Question: I'm having a problem with the google drive API.
I'm trying to upload an excel file with this API, but it's not working. Even copying the google API documentation doesn't work.
Here is a sample of my code:
'''
@Get('teste')
async teste(){
const keys = require(path.resolve('src', 'files', 'api', 'keys'))
const client = new google.auth.JWT(
keys.client_email,
null,
keys.private_key,
['https://www.googleapis.com/auth/drive.metadata.readonly']
)
client.authorize((err, tokens) =>{
if(err){
console.log(err)
return;
} else{
this.gdrun(client)
}
})
}
gdrun(client){
const drive = google.drive({version: 'v3', auth: client});
var fileMetadata = {
name: 'My Report',
mimeType: 'application/vnd.google-apps.spreadsheet'
};
var media = {
mimeType: 'application/vnd.ms-excel',
body: require(path.resolve('src', 'files', 'excel', 'solargroup.xlsx'))
};
drive.files.create({
resource: fileMetadata,
media: media,
fields: 'id'
}, function (err, file: any) {
if (err) {
// Handle error
console.error(err);
} else {
console.log('File Id:', file.id);
}
});
}
'''
I received this error:

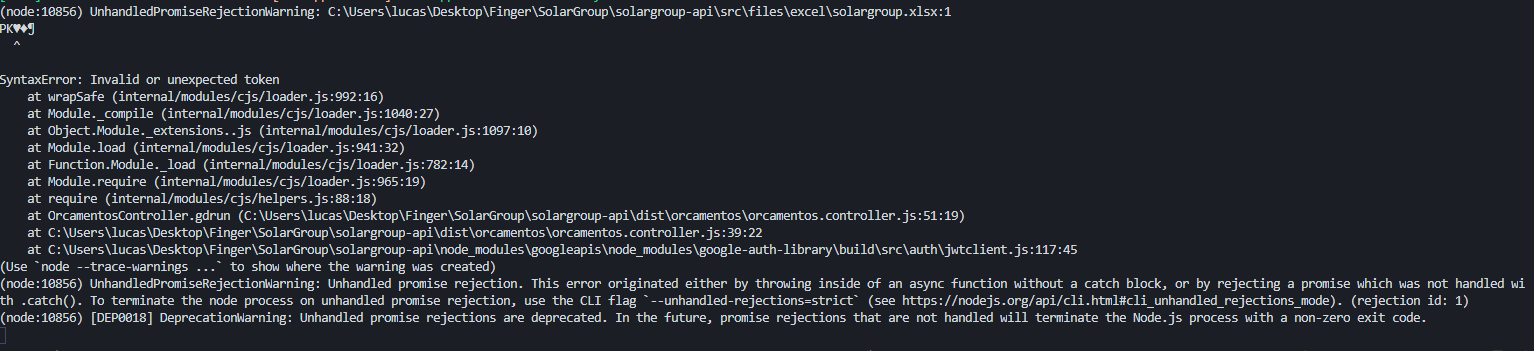
Answer: I believe your goal as follows.
- - -
## Modification points:
- 'https://www.googleapis.com/auth/drive''https://www.googleapis.com/auth/drive.metadata.readonly'- 'application/vnd.openxmlformats-officedocument.spreadsheetml.sheet'- 'body: require(path.resolve('src', 'files', 'excel', 'solargroup.xlsx'))''body: fs.createReadStream(path.resolve('src', 'files', 'excel', 'solargroup.xlsx'))'- 'file.id''file.data.id'
When above points are reflected to your script, it becomes as follows.
## Modified script:
### From:
'''
const client = new google.auth.JWT(
keys.client_email,
null,
keys.private_key,
['https://www.googleapis.com/auth/drive.metadata.readonly']
)
'''
### To:
'''
const client = new google.auth.JWT(
keys.client_email,
null,
keys.private_key,
['https://www.googleapis.com/auth/drive'] // Modified
)
'''
And also, please modify your 'gdrun()' as follows.
'''
gdrun(client){
const drive = google.drive({ version: "v3", auth: client });
var fileMetadata = {
name: "My Report",
mimeType: "application/vnd.google-apps.spreadsheet",
};
var media = {
mimeType: "application/vnd.openxmlformats-officedocument.spreadsheetml.sheet", // Modified
body: fs.createReadStream(path.resolve('src', 'files', 'excel', 'solargroup.xlsx')), // Modified
};
drive.files.create(
{
resource: fileMetadata,
media: media,
fields: "id",
},
function (err, file) {
if (err) {
console.error(err);
} else {
console.log("File Id:", file.data.id); // Modified
}
}
);
}
'''
- 'const fs = require("fs")'
### Result:
When above script is run, the following result is obtained.
'''
File Id: ###fileId###
'''
### Note:
- Your script uploads a XLSX file to Google Drive of service account as Google Spreadsheet. In this case, you cannot directly seen the uploaded file at your Google Drive. Because the Google Drive of the service account is different from your Google Drive. When you want to see the uploaded file at your Google Drive, please create a folder on your Google Drive and share the created folder with the email of the service account. And then, please upload the file to the shared folder. By this, you can see the uploaded file on your Google Drive with your browser. For this, please modify 'fileMetadata' as follows.'''
var fileMetadata = {
name: "My Report",
mimeType: "application/vnd.google-apps.spreadsheet",
parents: ["### folderId ###"], // Please set the folder ID of the folder shared with the service account.
};
'''
- In above script, the maximum file size is 5 MB. Please be careful this. When you want to upload a file more than 5 MB, please use resumable upload. <URL>
### References:
- <URL>